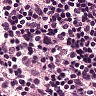
Metastatic tissue present: no